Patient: sex M, age 74
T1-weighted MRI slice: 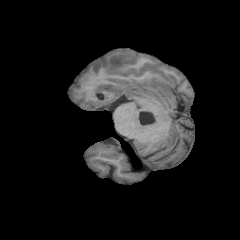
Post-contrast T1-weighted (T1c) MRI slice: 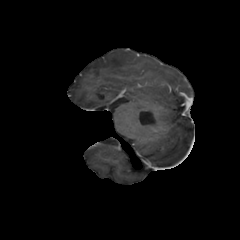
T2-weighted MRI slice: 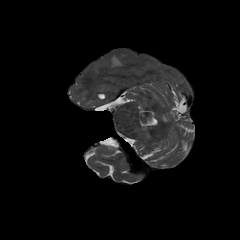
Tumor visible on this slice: yes
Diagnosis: Glioblastoma, IDH-wildtype
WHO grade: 4